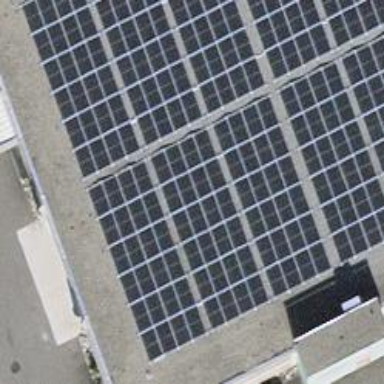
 consisting of solar photovoltaic panels."